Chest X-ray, PA view. Patient: 60 years old, sex M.
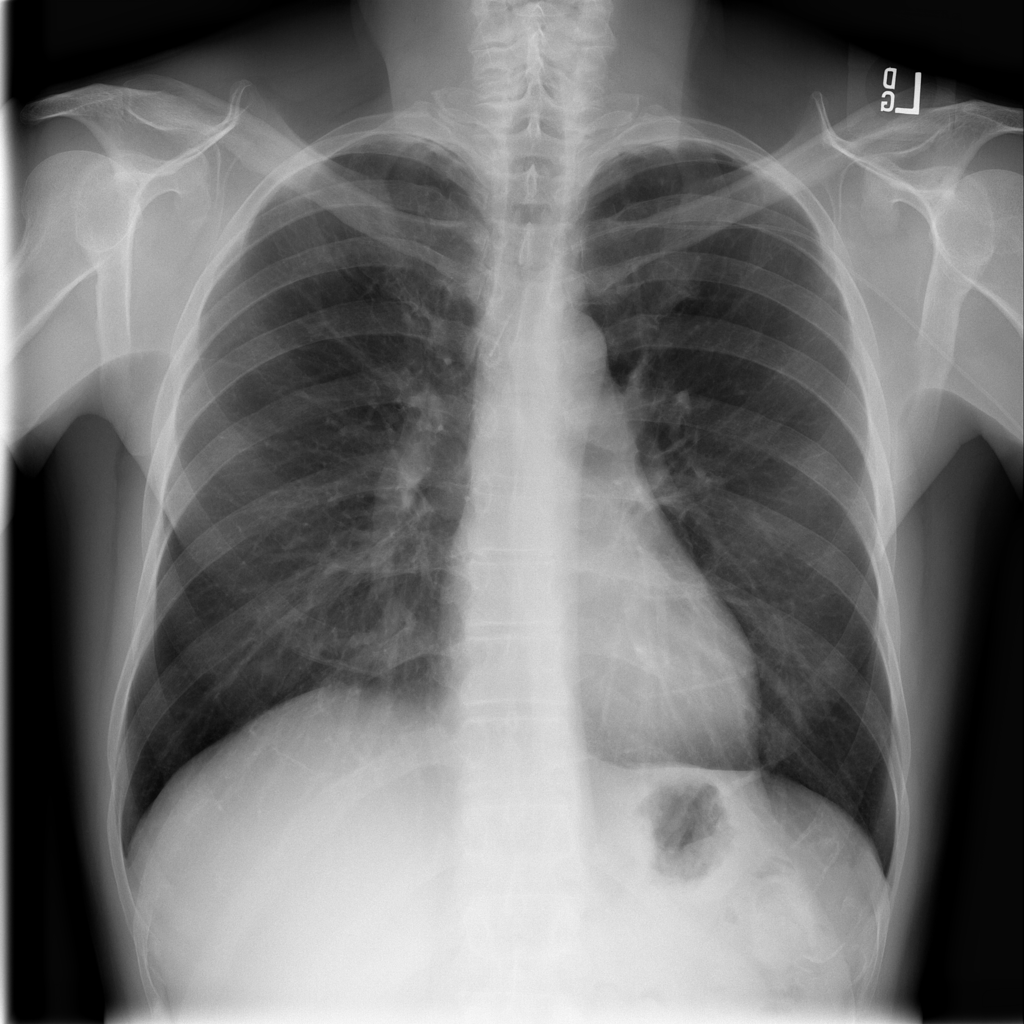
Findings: No Finding